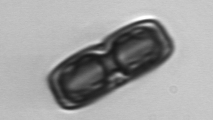
Label: Ephemera